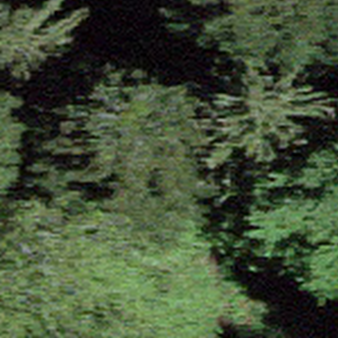
Label: other